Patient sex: M
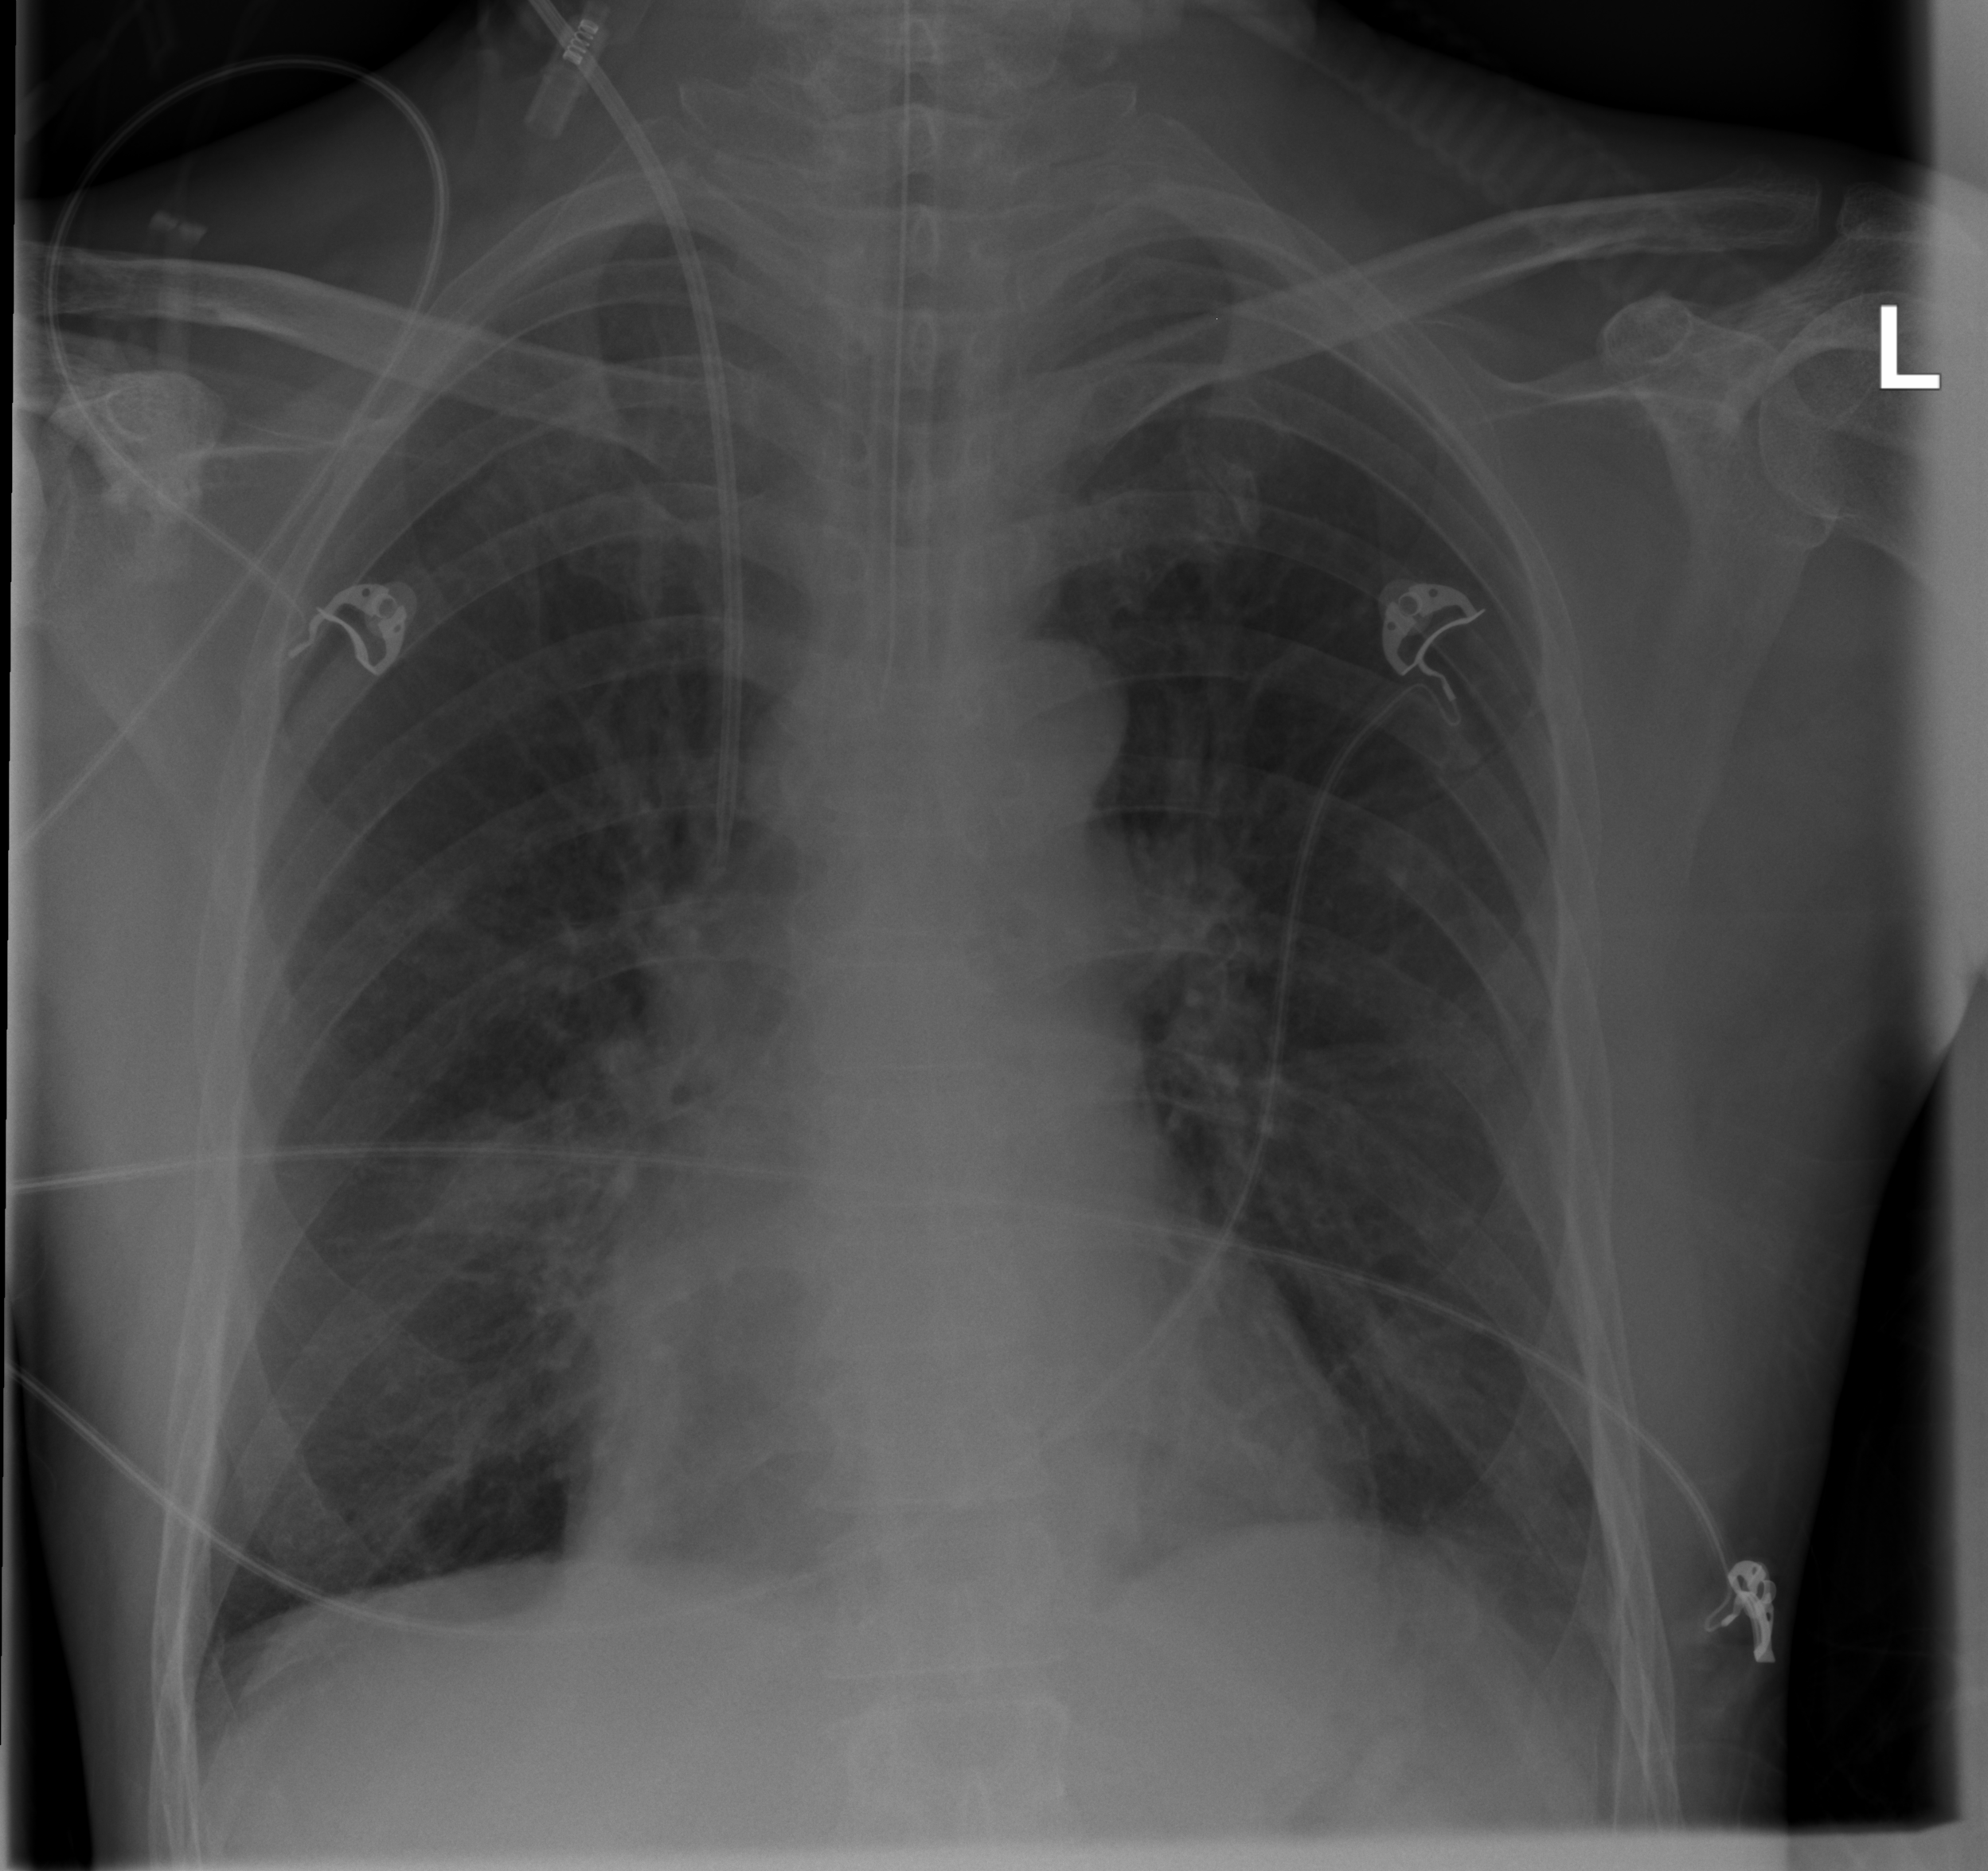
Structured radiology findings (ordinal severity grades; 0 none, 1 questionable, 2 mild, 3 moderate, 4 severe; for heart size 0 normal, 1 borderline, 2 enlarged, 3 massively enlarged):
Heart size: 1
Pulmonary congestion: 2
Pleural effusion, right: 0
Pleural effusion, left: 2
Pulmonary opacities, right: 2
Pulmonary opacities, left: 0
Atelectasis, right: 0
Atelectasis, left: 0